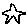
Label: star